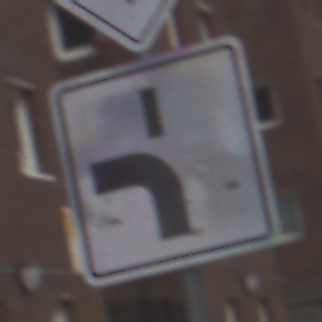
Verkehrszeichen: VerlaufVorfahrtsstrasse5
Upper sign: Vorfahrtsstrasse
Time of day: MorningAfternoon
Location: Outdoor (Urban)
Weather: Overcast
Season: NotSpecified
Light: Natural